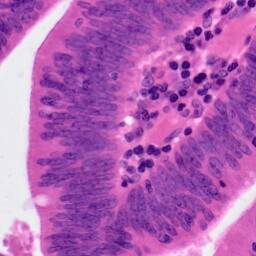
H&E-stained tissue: Colon